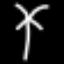
Label: palm tree